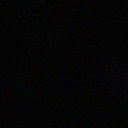
Screen state: off